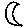
Label: moon